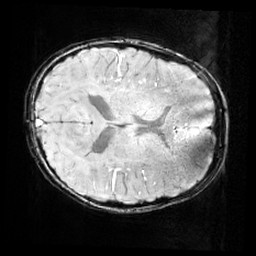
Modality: SWI
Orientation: axial
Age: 11
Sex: male
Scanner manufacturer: siemens
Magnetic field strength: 3 T
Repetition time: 0.027 s
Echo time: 0.02 s